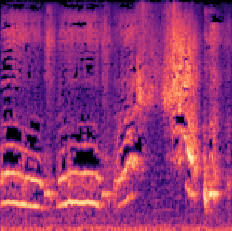
Sound class: Baby cry